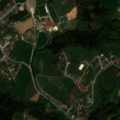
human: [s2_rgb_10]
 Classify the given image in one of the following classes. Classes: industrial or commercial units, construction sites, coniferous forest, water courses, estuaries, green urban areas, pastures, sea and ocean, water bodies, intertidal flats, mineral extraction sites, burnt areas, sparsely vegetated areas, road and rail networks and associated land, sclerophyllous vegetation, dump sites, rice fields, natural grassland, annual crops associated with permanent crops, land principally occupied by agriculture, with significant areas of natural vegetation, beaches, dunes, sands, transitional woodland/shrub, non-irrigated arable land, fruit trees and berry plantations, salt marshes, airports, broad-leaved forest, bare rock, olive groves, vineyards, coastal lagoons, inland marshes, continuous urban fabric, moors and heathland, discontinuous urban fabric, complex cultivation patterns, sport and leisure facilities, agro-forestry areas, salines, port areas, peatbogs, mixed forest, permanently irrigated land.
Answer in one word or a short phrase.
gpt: discontinuous urban fabric, pastures, complex cultivation patterns, mixed forest